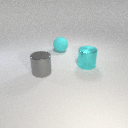
large cyan metal cylinder in front of large cyan rubber sphere